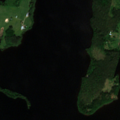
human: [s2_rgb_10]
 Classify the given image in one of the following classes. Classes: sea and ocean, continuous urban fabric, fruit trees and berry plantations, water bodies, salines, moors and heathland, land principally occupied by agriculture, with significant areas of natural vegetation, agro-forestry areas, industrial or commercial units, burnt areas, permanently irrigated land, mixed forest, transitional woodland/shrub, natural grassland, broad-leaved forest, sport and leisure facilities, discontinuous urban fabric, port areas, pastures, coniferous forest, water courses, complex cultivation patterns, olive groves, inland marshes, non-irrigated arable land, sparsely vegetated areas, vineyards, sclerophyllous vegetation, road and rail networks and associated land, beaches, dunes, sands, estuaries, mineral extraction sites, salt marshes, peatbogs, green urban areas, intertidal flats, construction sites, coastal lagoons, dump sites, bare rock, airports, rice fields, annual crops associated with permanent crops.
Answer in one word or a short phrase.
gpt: land principally occupied by agriculture, with significant areas of natural vegetation, coniferous forest, mixed forest, water bodies